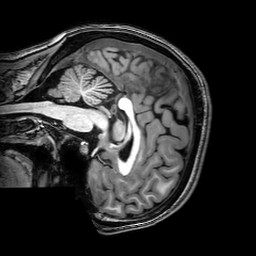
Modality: T1w
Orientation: sagittal
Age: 23
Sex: female
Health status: healthy
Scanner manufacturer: philips
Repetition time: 0.0082 s
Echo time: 0.00375 s